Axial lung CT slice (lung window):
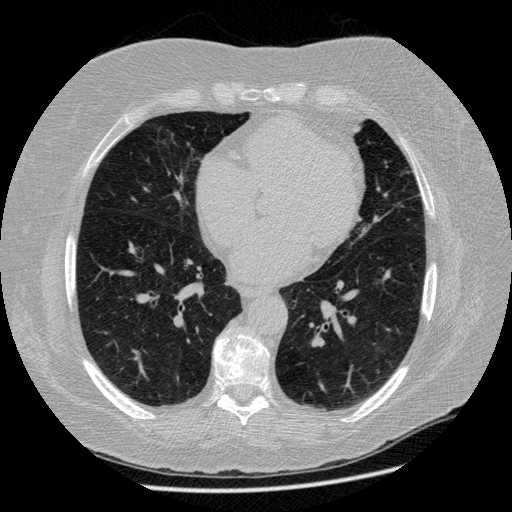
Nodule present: no